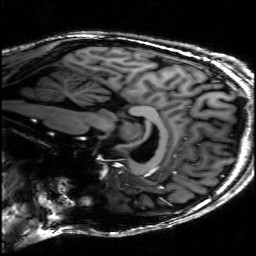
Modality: T1w
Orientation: sagittal
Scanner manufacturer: siemens
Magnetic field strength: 6.98 T
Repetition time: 2.28 s
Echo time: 0.00258 s